Interaction volume radius: 5 \u00c5
Interaction volume height: 10 \u00c5
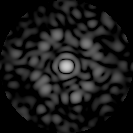
Disorder parameter: 0.8203